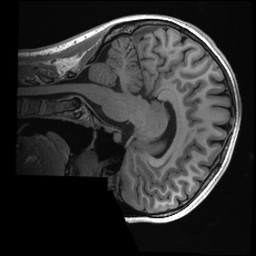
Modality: T1w
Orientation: sagittal
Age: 23
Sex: female